Question: My app has an item selection just like WhatsApp and on long click I can select multiple items to delete them. Everything is working fine until I need a button to clear selection. I want to use the back button (arrow) to clear the selection and I want the back arrow to disappear after clicked but I couldn't find a way to do that.
'''
supportActionBar?.setDisplayHomeAsUpEnabled(false)
'''
This would be the first solution but I think it cant hide the button programmatically.
I tried doing this too because I do this with the bin icon to delete but it didn't work with the back arrow.
'''
toolbarMainActivity.menu.findItem(R.id.home).isVisible = false
'''
I also tried changing values in the toolbar, appbar layout and the menu_main.xml file but couldn't set gravity or force the icon to the position of the back arrow before the app title.
This works on app start but after setting it to true setting it to false doesn't hide the arrow, only recreating
'''
supportActionBar?.setDisplayHomeAsUpEnabled(false)
'''
 "tooltip"
I just want to hide the back button after pressing it to clear selection.
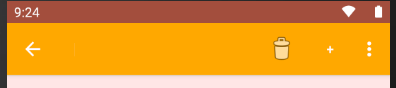
Answer: If you're using a 'Toolbar' you can use its own navigation icon API.
You can change the icon using:
'''
toolbar.setNavigationIcon(R.drawable....);
'''
In you case you can use:
'''
toolbar.setNavigationIcon(null);
'''
You can add add an 'OnClickListener'
'''
toolbar.setNavigationOnClickListener(new View.OnClickListener() {
@Override public void onClick(View view) {
//...Do something
}
});
'''
You can use an <URL>.